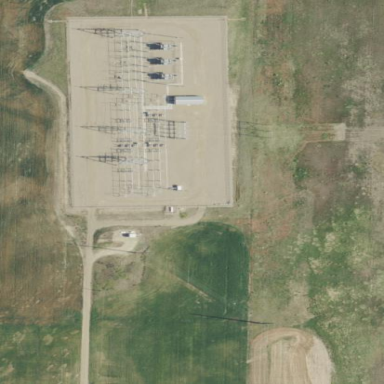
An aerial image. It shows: Outdoor power substation with fence surrounding it. The substation operates at the transmission level.